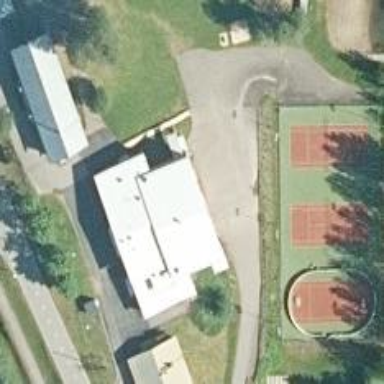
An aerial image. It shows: Sports centre in the leisure land.